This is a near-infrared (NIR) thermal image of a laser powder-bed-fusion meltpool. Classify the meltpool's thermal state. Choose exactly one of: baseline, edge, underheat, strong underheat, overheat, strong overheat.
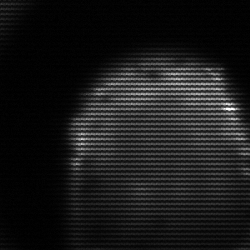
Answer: edge